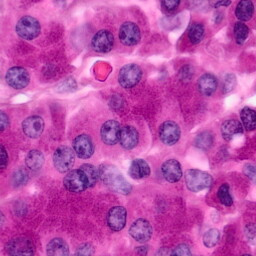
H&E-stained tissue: Pancreatic